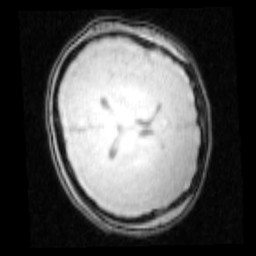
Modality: PDw
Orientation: axial
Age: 24
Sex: female
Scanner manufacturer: siemens
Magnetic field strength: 3 T
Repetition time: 0.25 s
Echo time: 0.00103 s